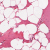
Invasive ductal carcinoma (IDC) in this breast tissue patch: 0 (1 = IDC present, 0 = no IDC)